Question: What is wrong with this code?
'''
NSString *strTest = @"Sun Apr 12 23:29:24 <PHONE>";
NSDateFormatter *dateFormatter = [[NSDateFormatter alloc] init];
[dateFormatter setDateFormat:@"MM/dd/yy"];
NSDate *createdAtFormatted = [dateFormatter dateFromString:strTest];
self.createdAt.text = [dateFormatter stringFromDate:createdAtFormatted];
'''
self.createdAt is a UILabel and it stays empty. Why?
When trying to use dateWithNaturalLanguageString, I get:

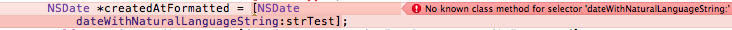
Answer: Your date formatter date format does not match the date format from the 'strTest' string.
'''
NSString *strTest = @"Sun Apr 12 23:29:24 <PHONE>";
NSDateFormatter *dateFormatter = [[NSDateFormatter alloc] init];
NSLocale *loc = [[NSLocale alloc] initWithLocaleIdentifier:@"en_US"]; // so the formatter recognizes english names for months and days
[dateFormatter setLocale:loc];
[loc release]; // remove if using ARC
[dateFormatter setDateFormat:@"EEE MMM d HH:mm:ss ZZZZ yyyy"];
NSDate *createdAtFormatted = [dateFormatter dateFromString:strTest];
NSLog(@"got %@", createdAtFormatted);
'''
The formatter specifiers can be found <URL>.